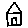
Label: house